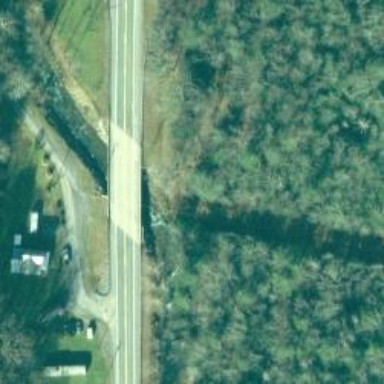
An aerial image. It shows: Primary highway crossing over bridge.